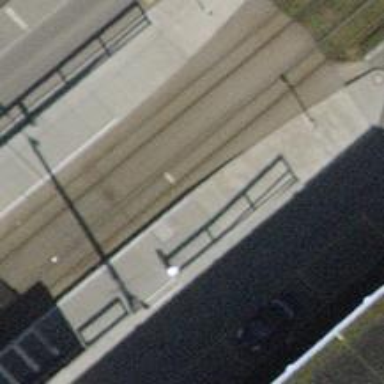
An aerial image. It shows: Footway with concrete surface.